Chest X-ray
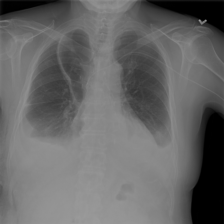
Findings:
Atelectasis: negative
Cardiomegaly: negative
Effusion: negative
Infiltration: negative
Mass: negative
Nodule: negative
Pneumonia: negative
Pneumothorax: negative
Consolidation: negative
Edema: negative
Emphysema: negative
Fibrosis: negative
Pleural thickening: negative
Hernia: negative